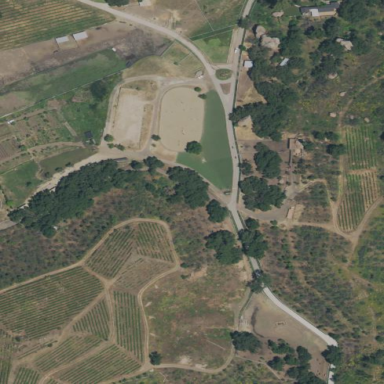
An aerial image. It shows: Vineyard with grape crops.